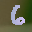
Label: 6